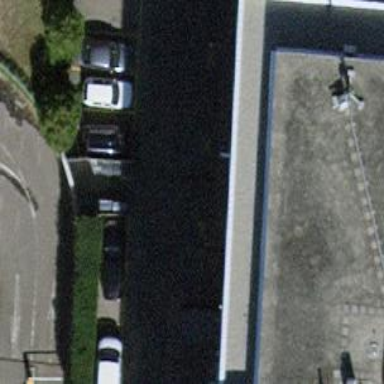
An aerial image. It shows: Car repair shop.